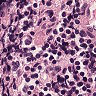
Metastatic tissue present: no